Question: I'm working with some text in Sublime (Markdown) and I need to convert the following to table.
How can I enable my cursor on lines 1 through 8 without 'CMD' clicking each line?
> '''
1 $11,670 $14,580 $13,420
2 $15,730 $19,660 $18,090
3 $19,790 $24,730 $22,760
4 $23,850 $29,820 $27,430
5 $27,910 $34,900 $32,100
6 $31,970 $39,980 $36,770
7 $36,030 $45,060 $41,440
8 $40,090 $50,140 $46,110
'''
So that I can do this:
'''
| 1 | $11,670 | $14,580 | $13,420 |
| 2 | $15,730 | $19,660 | $18,090 |
| 3 | $19,790 | $24,730 | $22,760 |
| 4 | $23,850 | $29,820 | $27,430 |
| 5 | $27,910 | $34,900 | $32,100 |
| 6 | $31,970 | $39,980 | $36,770 |
| 7 | $36,030 | $45,060 | $41,440 |
| 8 | $40,090 | $50,140 | $46,110 |
'''
By "enable my cursor" on multiple lines I mean this: (see the blue)

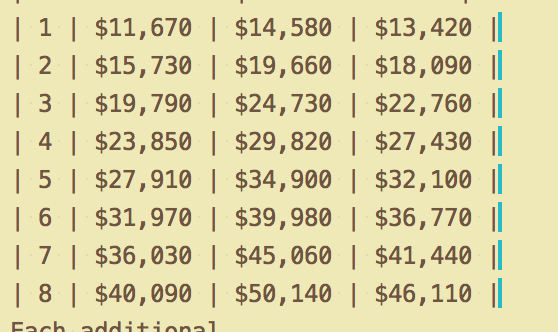
Answer: Select the entire block of text with your mouse, then press Ctrl+Shift+L on PC, or Command+Shift+L on OS X.
Or, if you want to stay away from the mouse completely, you can put your cursor at the beginning of the first line and press Ctrl+L on PC or Command+L on Mac to add additional lines to your selection, then press Ctrl+Shift+L on PC, or Command+Shift+L on OS X to edit those lines.
Lastly, if you prefer using your mouse instead of using keyboard shortcuts, then the answer @MattDMo gave is perfect.